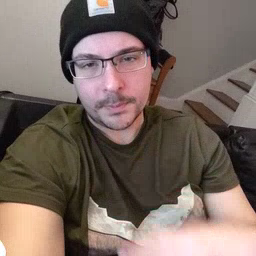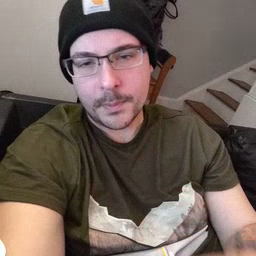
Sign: sleep